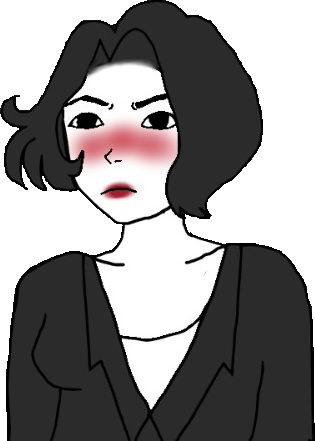
Label: 5_Doomer_Girl